Question: I have a problem where this EditText ignores my maxLength completely.
'''
<EditText
android:id="@+id/dialog_input"
android:layout_width="match_parent"
android:layout_height="wrap_content"
android:layout_margin="10dp"
android:inputType="numberPassword"
android:maxLength="4"
android:singleLine="true"
android:textColorHint="@color/primary_lighter"
android:textColor="@color/accent_harder"
android:hint="****"
/>
'''

I can input how many characters I want.
This is a dialog and I cannot get the EditText by findViewById because its available programtaically when I press OK.
'''
public void showNewQuestionDialog() {
final AlertDialog.Builder builder = new AlertDialog.Builder( this );
LayoutInflater inflater = this.getLayoutInflater();
builder.setView( inflater.inflate( R.layout.dialog_question_new, null ) )
.setPositiveButton( R.string.settings_ok, new DialogInterface.OnClickListener() {
@Override
public void onClick( DialogInterface thisDialog, int id ) {
Dialog dialog2 = Dialog.class.cast( thisDialog );
EditText input = ( EditText ) dialog2.findViewById( R.id.dialog_input );
// Other code here..
}
} );
.....
'''
The problem was this line:
'''
android:singleLine="true"
'''
If you ever experience the same problem, try removing this line.
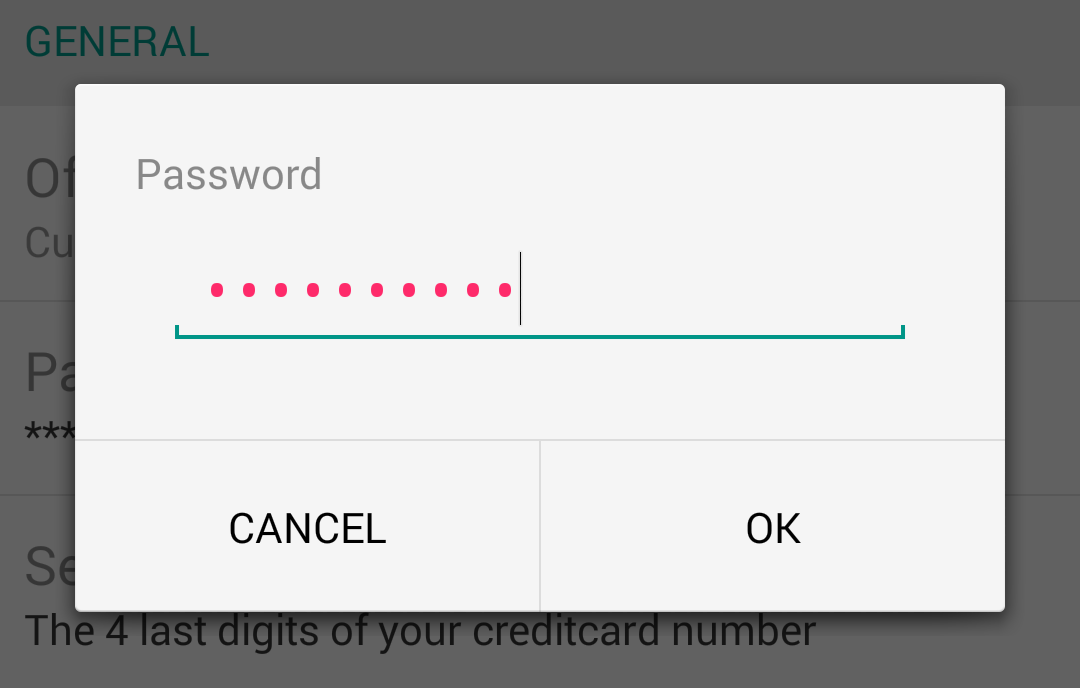
Answer: I would make sure that your XML attributes are not effecting another one.
It seems like these 2 could be the issue
'''
android:maxLength="4"
android:singleLine="true"
'''
---
I see you solved it already! OK, the issue was...
'''
android:singleLine="true"
'''
But you should double check to make sure that you cannot create a new line!